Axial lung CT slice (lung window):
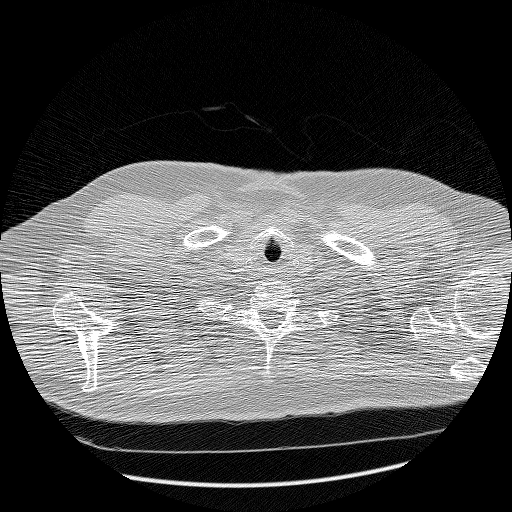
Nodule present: no